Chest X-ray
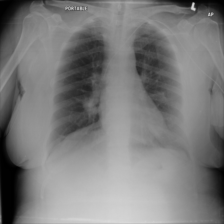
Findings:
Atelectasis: negative
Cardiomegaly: negative
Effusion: negative
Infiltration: negative
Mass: positive
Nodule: negative
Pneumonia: negative
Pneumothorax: negative
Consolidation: negative
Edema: negative
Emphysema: negative
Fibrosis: negative
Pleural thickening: negative
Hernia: negative